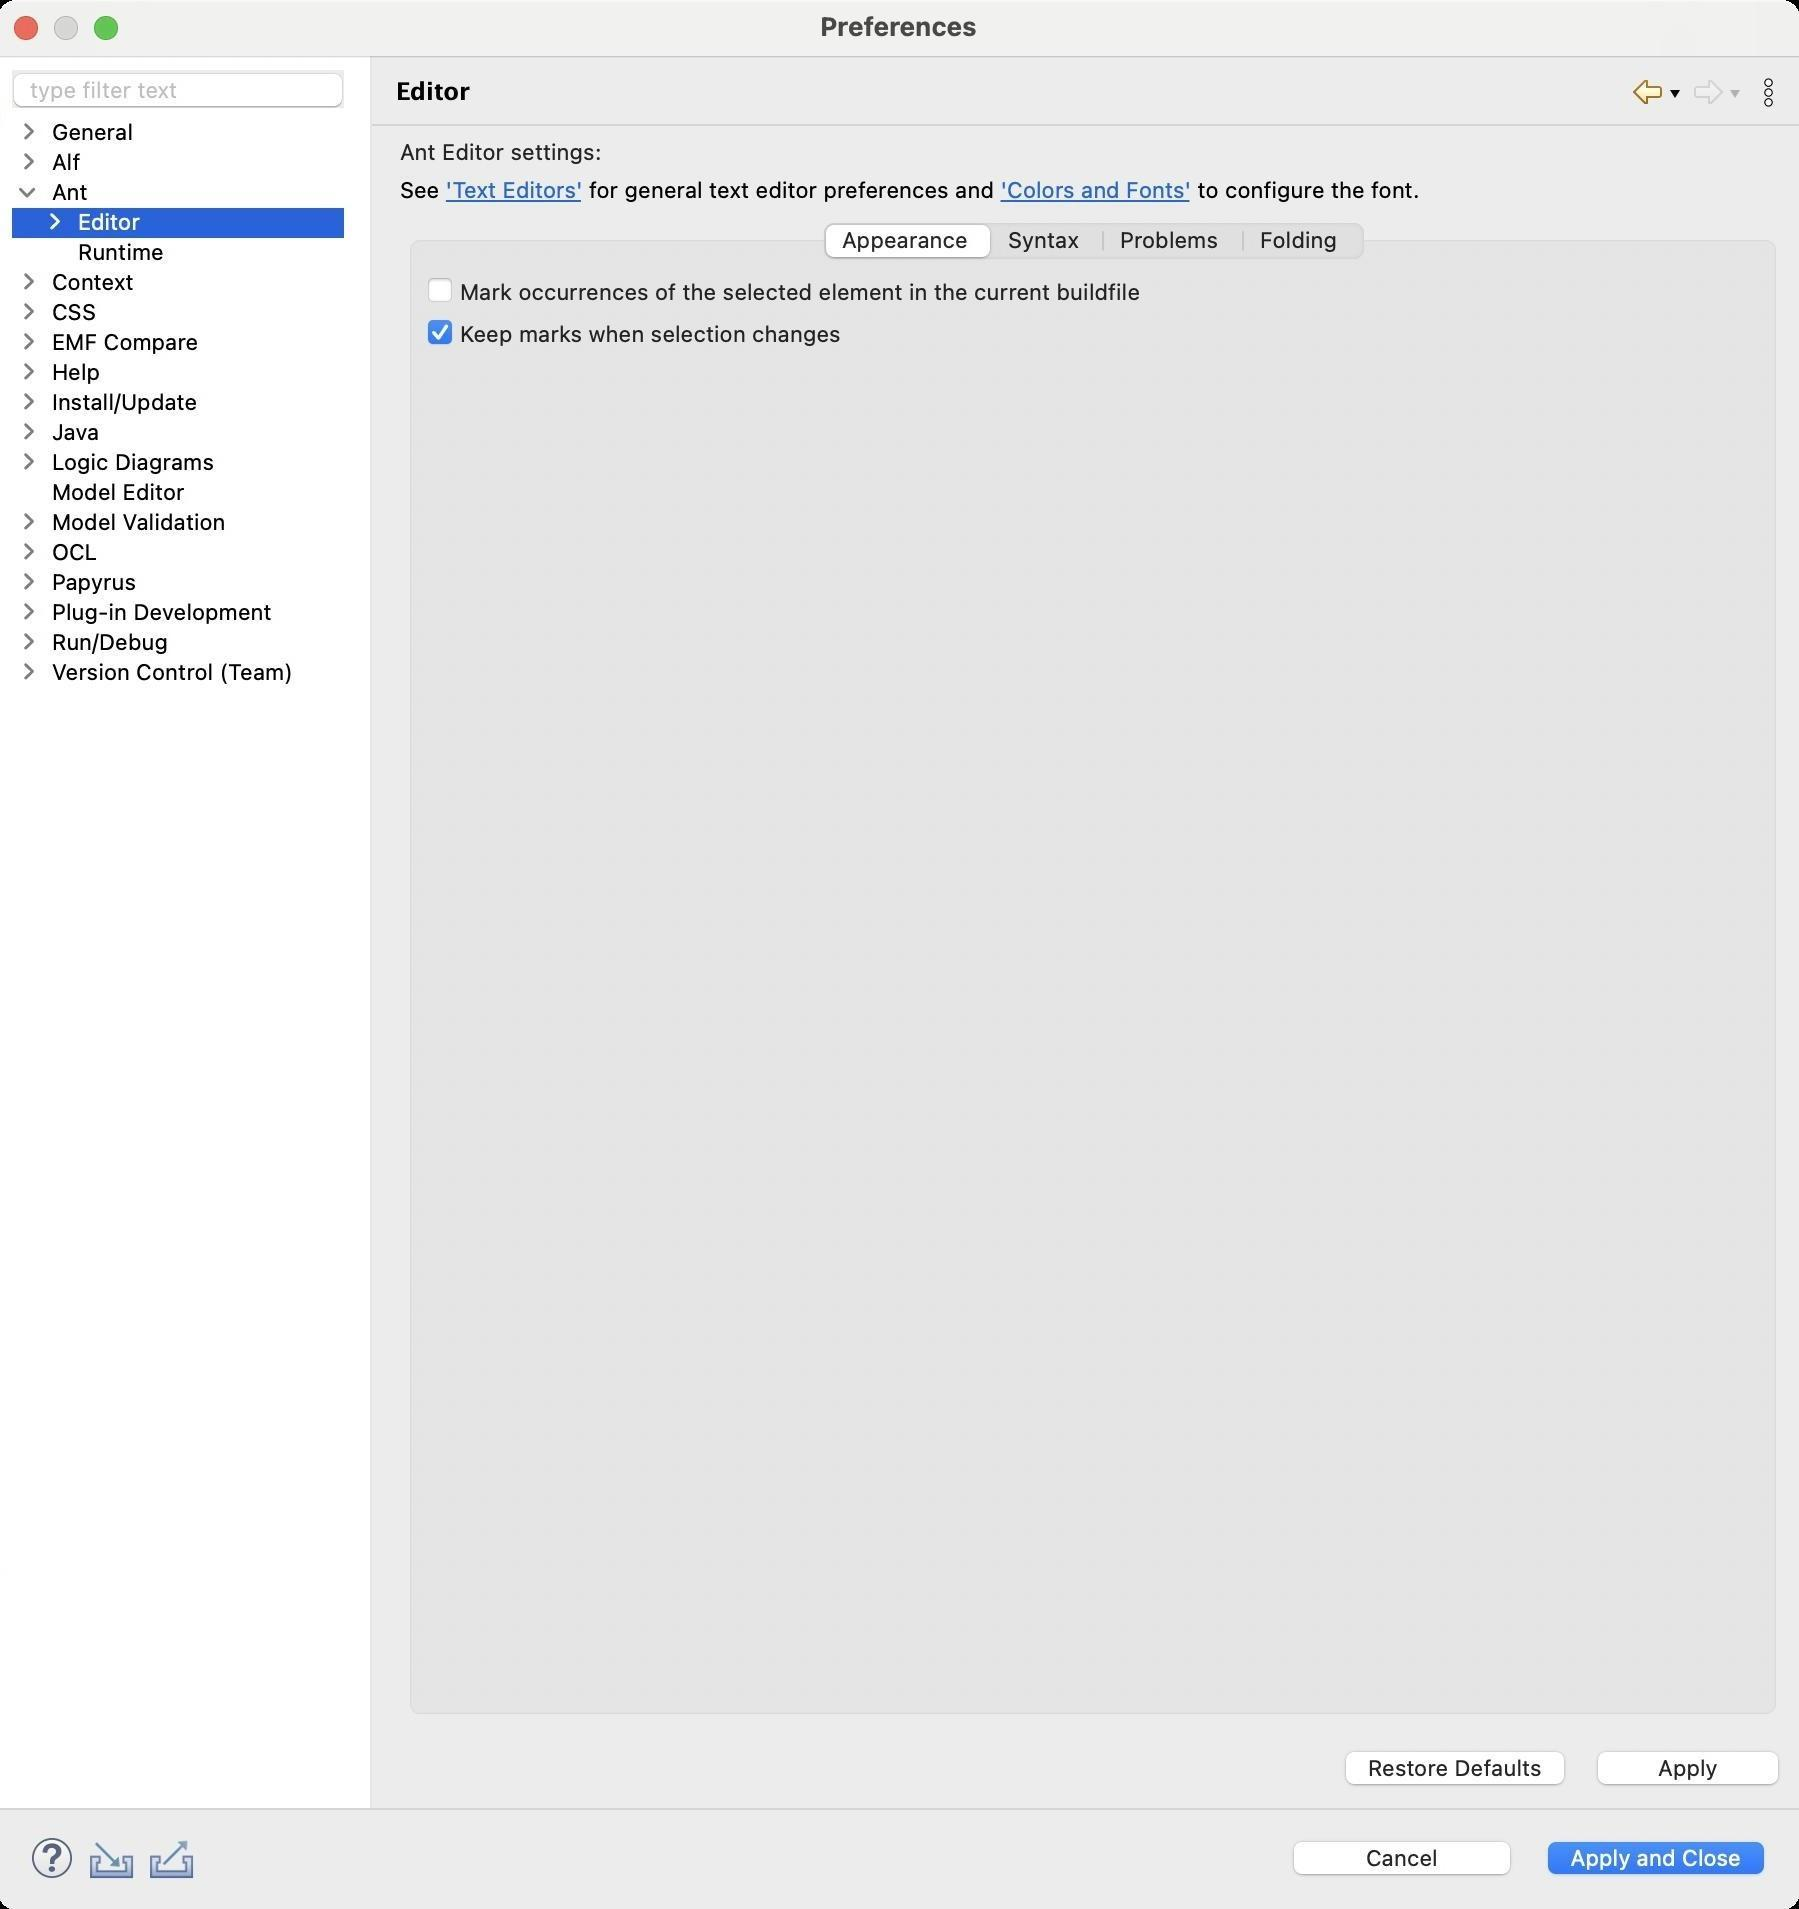
Accessibility tree:
{"name": "Preferences", "role": "AXWindow", "description": null, "role_description": "standard window", "value": null, "position": "480.00;95.00", "size": "901;955", "children": [{"name": "Apply_and_Close", "role": "AXButton", "description": null, "role_description": "button", "value": null, "position": "769.00;917.00", "size": "120;27", "children": []}, {"name": "Cancel", "role": "AXButton", "description": null, "role_description": "button", "value": null, "position": "642.00;917.00", "size": "120;27", "children": []}, {"name": null, "role": "AXToolbar", "description": null, "role_description": "toolbar", "value": null, "position": "12.00;915.00", "size": "90;30", "children": [{"name": "Help", "role": "AXCheckBox", "description": null, "role_description": "checkbox", "value": 0, "position": "12.00;915.00", "size": "30;30", "children": []}, {"name": "Import", "role": "AXButton", "description": null, "role_description": "button", "value": null, "position": "42.00;915.00", "size": "30;30", "children": []}, {"name": "Export", "role": "AXButton", "description": null, "role_description": "button", "value": null, "position": "72.00;915.00", "size": "30;30", "children": []}]}, {"name": null, "role": "AXScrollArea", "description": null, "role_description": "scroll area", "value": null, "position": "199.00;69.00", "size": "697;830", "children": [{"name": "Apply", "role": "AXButton", "description": null, "role_description": "button", "value": null, "position": "794.00;872.00", "size": "102;27", "children": []}, {"name": "Restore_Defaults", "role": "AXButton", "description": null, "role_description": "button", "value": null, "position": "668.00;872.00", "size": "121;27", "children": []}, {"name": null, "role": "AXTabGroup", "description": null, "role_description": "tab group", "value": "{\n    \"name\": \"Appeara&nce\",\n    \"role\": \"AXRadioButton\",\n    \"description\": null,\n    \"role_description\": \"tab\",\n    \"value\": 1,\n    \"position\": \"414.00;111.00\",\n    \"size\": \"83;20\",\n    \"children\": []\n}", "position": "199.00;108.00", "size": "697;759", "children": [{"name": "Appeara&nce", "role": "AXRadioButton", "description": null, "role_description": "tab", "value": 1, "position": "414.00;111.00", "size": "83;20", "children": []}, {"name": "Synta&x", "role": "AXRadioButton", "description": null, "role_description": "tab", "value": 0, "position": "497.00;111.00", "size": "56;20", "children": []}, {"name": "&Problems", "role": "AXRadioButton", "description": null, "role_description": "tab", "value": 0, "position": "553.00;111.00", "size": "70;20", "children": []}, {"name": "&Folding", "role": "AXRadioButton", "description": null, "role_description": "tab", "value": 0, "position": "623.00;111.00", "size": "59;20", "children": []}, {"name": "Keep_marks_when_selection_changes", "role": "AXCheckBox", "description": null, "role_description": "checkbox", "value": 1, "position": "214.00;159.00", "size": "212;16", "children": []}, {"name": "Mark_occurrences_of_the_selected_element_in_the_current_buildfile", "role": "AXCheckBox", "description": null, "role_description": "checkbox", "value": 0, "position": "214.00;138.00", "size": "362;16", "children": []}]}, {"name": null, "role": "AXScrollArea", "description": null, "role_description": "scroll area", "value": null, "position": "199.00;88.00", "size": "516;15", "children": [{"name": null, "role": "AXTextArea", "description": null, "role_description": "text entry area", "value": "See 'Text Editors' for general text editor preferences and 'Colors and Fonts' to configure the font.", "position": "199.00;88.00", "size": "516;15", "children": [{"name": "'Text_Editors'", "role": "AXLink", "description": null, "role_description": "hyperlink", "value": null, "position": "223.93;88.00", "size": "69;13", "children": []}, {"name": "'Colors_and_Fonts'", "role": "AXLink", "description": null, "role_description": "hyperlink", "value": null, "position": "501.26;88.00", "size": "95;13", "children": []}]}]}, {"name": null, "role": "AXStaticText", "description": null, "role_description": "text", "value": "Ant Editor settings:", "position": "199.00;69.00", "size": "697;14", "children": []}]}, {"name": null, "role": "AXToolbar", "description": "", "role_description": "toolbar", "value": null, "position": "814.00;35.00", "size": "82;22", "children": [{"name": "Back_to_Ant", "role": "AXMenuButton", "description": null, "role_description": "menu button", "value": null, "position": "814.00;35.00", "size": "22;22", "children": []}, {"name": "Forward", "role": "AXMenuButton", "description": null, "role_description": "menu button", "value": null, "position": "844.00;35.00", "size": "22;22", "children": []}, {"name": "Additional_Dialog_Actions", "role": "AXButton", "description": null, "role_description": "button", "value": null, "position": "874.00;35.00", "size": "22;22", "children": []}]}, {"name": null, "role": "AXStaticText", "description": "", "role_description": "text", "value": "Editor", "position": "196.00;35.00", "size": "611;21", "children": []}, {"name": null, "role": "AXSplitter", "description": null, "role_description": "splitter", "value": 180, "position": "180.00;28.00", "size": "5;876", "children": []}, {"name": null, "role": "AXScrollArea", "description": null, "role_description": "scroll area", "value": null, "position": "7.00;59.00", "size": "166;845", "children": [{"name": null, "role": "AXOutline", "description": null, "role_description": "outline", "value": null, "position": "7.00;59.00", "size": "166;845", "children": [{"name": null, "role": "AXRow", "description": null, "role_description": "outline row", "value": null, "position": "7.00;59.00", "size": "166;15", "children": [{"name": null, "role": "AXGroup", "description": null, "role_description": "group", "value": null, "position": "7.00;59.00", "size": "141;15", "children": [{"name": null, "role": "AXDisclosureTriangle", "description": null, "role_description": "disclosure triangle", "value": 0, "position": "9.00;59.00", "size": "12;14", "children": []}, {"name": null, "role": "AXStaticText", "description": null, "role_description": "text", "value": "General", "position": "25.00;59.00", "size": "122;14", "children": []}]}]}, {"name": null, "role": "AXRow", "description": null, "role_description": "outline row", "value": null, "position": "7.00;74.00", "size": "166;15", "children": [{"name": null, "role": "AXGroup", "description": null, "role_description": "group", "value": null, "position": "7.00;74.00", "size": "141;15", "children": [{"name": null, "role": "AXDisclosureTriangle", "description": null, "role_description": "disclosure triangle", "value": 0, "position": "9.00;74.00", "size": "12;14", "children": []}, {"name": null, "role": "AXStaticText", "description": null, "role_description": "text", "value": "Alf", "position": "25.00;74.00", "size": "122;14", "children": []}]}]}, {"name": null, "role": "AXRow", "description": null, "role_description": "outline row", "value": null, "position": "7.00;89.00", "size": "166;15", "children": [{"name": null, "role": "AXGroup", "description": null, "role_description": "group", "value": null, "position": "7.00;89.00", "size": "141;15", "children": [{"name": null, "role": "AXDisclosureTriangle", "description": null, "role_description": "disclosure triangle", "value": 1, "position": "9.00;89.00", "size": "12;14", "children": []}, {"name": null, "role": "AXStaticText", "description": null, "role_description": "text", "value": "Ant", "position": "25.00;89.00", "size": "122;14", "children": []}]}]}, {"name": null, "role": "AXRow", "description": null, "role_description": "outline row", "value": null, "position": "7.00;104.00", "size": "166;15", "children": [{"name": null, "role": "AXGroup", "description": null, "role_description": "group", "value": null, "position": "7.00;104.00", "size": "141;15", "children": [{"name": null, "role": "AXDisclosureTriangle", "description": null, "role_description": "disclosure triangle", "value": 0, "position": "22.00;104.00", "size": "12;14", "children": []}, {"name": null, "role": "AXStaticText", "description": null, "role_description": "text", "value": "Editor", "position": "38.00;104.00", "size": "109;14", "children": []}]}]}, {"name": null, "role": "AXRow", "description": null, "role_description": "outline row", "value": null, "position": "7.00;119.00", "size": "166;15", "children": [{"name": null, "role": "AXStaticText", "description": null, "role_description": "text", "value": "Runtime", "position": "38.00;119.00", "size": "109;14", "children": []}]}, {"name": null, "role": "AXRow", "description": null, "role_description": "outline row", "value": null, "position": "7.00;134.00", "size": "166;15", "children": [{"name": null, "role": "AXGroup", "description": null, "role_description": "group", "value": null, "position": "7.00;134.00", "size": "141;15", "children": [{"name": null, "role": "AXDisclosureTriangle", "description": null, "role_description": "disclosure triangle", "value": 0, "position": "9.00;134.00", "size": "12;14", "children": []}, {"name": null, "role": "AXStaticText", "description": null, "role_description": "text", "value": "Context", "position": "25.00;134.00", "size": "122;14", "children": []}]}]}, {"name": null, "role": "AXRow", "description": null, "role_description": "outline row", "value": null, "position": "7.00;149.00", "size": "166;15", "children": [{"name": null, "role": "AXGroup", "description": null, "role_description": "group", "value": null, "position": "7.00;149.00", "size": "141;15", "children": [{"name": null, "role": "AXDisclosureTriangle", "description": null, "role_description": "disclosure triangle", "value": 0, "position": "9.00;149.00", "size": "12;14", "children": []}, {"name": null, "role": "AXStaticText", "description": null, "role_description": "text", "value": "CSS", "position": "25.00;149.00", "size": "122;14", "children": []}]}]}, {"name": null, "role": "AXRow", "description": null, "role_description": "outline row", "value": null, "position": "7.00;164.00", "size": "166;15", "children": [{"name": null, "role": "AXGroup", "description": null, "role_description": "group", "value": null, "position": "7.00;164.00", "size": "141;15", "children": [{"name": null, "role": "AXDisclosureTriangle", "description": null, "role_description": "disclosure triangle", "value": 0, "position": "9.00;164.00", "size": "12;14", "children": []}, {"name": null, "role": "AXStaticText", "description": null, "role_description": "text", "value": "EMF Compare", "position": "25.00;164.00", "size": "122;14", "children": []}]}]}, {"name": null, "role": "AXRow", "description": null, "role_description": "outline row", "value": null, "position": "7.00;179.00", "size": "166;15", "children": [{"name": null, "role": "AXGroup", "description": null, "role_description": "group", "value": null, "position": "7.00;179.00", "size": "141;15", "children": [{"name": null, "role": "AXDisclosureTriangle", "description": null, "role_description": "disclosure triangle", "value": 0, "position": "9.00;179.00", "size": "12;14", "children": []}, {"name": null, "role": "AXStaticText", "description": null, "role_description": "text", "value": "Help", "position": "25.00;179.00", "size": "122;14", "children": []}]}]}, {"name": null, "role": "AXRow", "description": null, "role_description": "outline row", "value": null, "position": "7.00;194.00", "size": "166;15", "children": [{"name": null, "role": "AXGroup", "description": null, "role_description": "group", "value": null, "position": "7.00;194.00", "size": "141;15", "children": [{"name": null, "role": "AXDisclosureTriangle", "description": null, "role_description": "disclosure triangle", "value": 0, "position": "9.00;194.00", "size": "12;14", "children": []}, {"name": null, "role": "AXStaticText", "description": null, "role_description": "text", "value": "Install/Update", "position": "25.00;194.00", "size": "122;14", "children": []}]}]}, {"name": null, "role": "AXRow", "description": null, "role_description": "outline row", "value": null, "position": "7.00;209.00", "size": "166;15", "children": [{"name": null, "role": "AXGroup", "description": null, "role_description": "group", "value": null, "position": "7.00;209.00", "size": "141;15", "children": [{"name": null, "role": "AXDisclosureTriangle", "description": null, "role_description": "disclosure triangle", "value": 0, "position": "9.00;209.00", "size": "12;14", "children": []}, {"name": null, "role": "AXStaticText", "description": null, "role_description": "text", "value": "Java", "position": "25.00;209.00", "size": "122;14", "children": []}]}]}, {"name": null, "role": "AXRow", "description": null, "role_description": "outline row", "value": null, "position": "7.00;224.00", "size": "166;15", "children": [{"name": null, "role": "AXGroup", "description": null, "role_description": "group", "value": null, "position": "7.00;224.00", "size": "141;15", "children": [{"name": null, "role": "AXDisclosureTriangle", "description": null, "role_description": "disclosure triangle", "value": 0, "position": "9.00;224.00", "size": "12;14", "children": []}, {"name": null, "role": "AXStaticText", "description": null, "role_description": "text", "value": "Logic Diagrams", "position": "25.00;224.00", "size": "122;14", "children": []}]}]}, {"name": null, "role": "AXRow", "description": null, "role_description": "outline row", "value": null, "position": "7.00;239.00", "size": "166;15", "children": [{"name": null, "role": "AXStaticText", "description": null, "role_description": "text", "value": "Model Editor", "position": "25.00;239.00", "size": "122;14", "children": []}]}, {"name": null, "role": "AXRow", "description": null, "role_description": "outline row", "value": null, "position": "7.00;254.00", "size": "166;15", "children": [{"name": null, "role": "AXGroup", "description": null, "role_description": "group", "value": null, "position": "7.00;254.00", "size": "141;15", "children": [{"name": null, "role": "AXDisclosureTriangle", "description": null, "role_description": "disclosure triangle", "value": 0, "position": "9.00;254.00", "size": "12;14", "children": []}, {"name": null, "role": "AXStaticText", "description": null, "role_description": "text", "value": "Model Validation", "position": "25.00;254.00", "size": "122;14", "children": []}]}]}, {"name": null, "role": "AXRow", "description": null, "role_description": "outline row", "value": null, "position": "7.00;269.00", "size": "166;15", "children": [{"name": null, "role": "AXGroup", "description": null, "role_description": "group", "value": null, "position": "7.00;269.00", "size": "141;15", "children": [{"name": null, "role": "AXDisclosureTriangle", "description": null, "role_description": "disclosure triangle", "value": 0, "position": "9.00;269.00", "size": "12;14", "children": []}, {"name": null, "role": "AXStaticText", "description": null, "role_description": "text", "value": "OCL", "position": "25.00;269.00", "size": "122;14", "children": []}]}]}, {"name": null, "role": "AXRow", "description": null, "role_description": "outline row", "value": null, "position": "7.00;284.00", "size": "166;15", "children": [{"name": null, "role": "AXGroup", "description": null, "role_description": "group", "value": null, "position": "7.00;284.00", "size": "141;15", "children": [{"name": null, "role": "AXDisclosureTriangle", "description": null, "role_description": "disclosure triangle", "value": 0, "position": "9.00;284.00", "size": "12;14", "children": []}, {"name": null, "role": "AXStaticText", "description": null, "role_description": "text", "value": "Papyrus", "position": "25.00;284.00", "size": "122;14", "children": []}]}]}, {"name": null, "role": "AXRow", "description": null, "role_description": "outline row", "value": null, "position": "7.00;299.00", "size": "166;15", "children": [{"name": null, "role": "AXGroup", "description": null, "role_description": "group", "value": null, "position": "7.00;299.00", "size": "141;15", "children": [{"name": null, "role": "AXDisclosureTriangle", "description": null, "role_description": "disclosure triangle", "value": 0, "position": "9.00;299.00", "size": "12;14", "children": []}, {"name": null, "role": "AXStaticText", "description": null, "role_description": "text", "value": "Plug-in Development", "position": "25.00;299.00", "size": "122;14", "children": []}]}]}, {"name": null, "role": "AXRow", "description": null, "role_description": "outline row", "value": null, "position": "7.00;314.00", "size": "166;15", "children": [{"name": null, "role": "AXGroup", "description": null, "role_description": "group", "value": null, "position": "7.00;314.00", "size": "141;15", "children": [{"name": null, "role": "AXDisclosureTriangle", "description": null, "role_description": "disclosure triangle", "value": 0, "position": "9.00;314.00", "size": "12;14", "children": []}, {"name": null, "role": "AXStaticText", "description": null, "role_description": "text", "value": "Run/Debug", "position": "25.00;314.00", "size": "122;14", "children": []}]}]}, {"name": null, "role": "AXRow", "description": null, "role_description": "outline row", "value": null, "position": "7.00;329.00", "size": "166;15", "children": [{"name": null, "role": "AXGroup", "description": null, "role_description": "group", "value": null, "position": "7.00;329.00", "size": "141;15", "children": [{"name": null, "role": "AXDisclosureTriangle", "description": null, "role_description": "disclosure triangle", "value": 0, "position": "9.00;329.00", "size": "12;14", "children": []}, {"name": null, "role": "AXStaticText", "description": null, "role_description": "text", "value": "Version Control (Team)", "position": "25.00;329.00", "size": "122;14", "children": []}]}]}, {"name": null, "role": "AXColumn", "description": null, "role_description": "column", "value": null, "position": "7.00;59.00", "size": "141;845", "children": []}]}]}, {"name": "type_filter_text", "role": "AXTextField", "description": null, "role_description": "search text field", "value": "", "position": "7.00;35.00", "size": "166;19", "children": []}, {"name": null, "role": "AXButton", "description": null, "role_description": "close button", "value": null, "position": "7.00;6.00", "size": "14;16", "children": []}, {"name": null, "role": "AXButton", "description": null, "role_description": "zoom button", "value": null, "position": "47.00;6.00", "size": "14;16", "children": [{"name": null, "role": "AXGroup", "description": null, "role_description": "group", "value": null, "position": "47.00;6.00", "size": "14;16", "children": [{"name": null, "role": "AXGroup", "description": null, "role_description": "group", "value": null, "position": "47.00;6.00", "size": "14;16", "children": []}]}]}, {"name": null, "role": "AXButton", "description": null, "role_description": "minimize button", "value": null, "position": "27.00;6.00", "size": "14;16", "children": []}, {"name": null, "role": "AXStaticText", "description": null, "role_description": "text", "value": "Preferences", "position": "409.00;5.00", "size": "83;16", "children": []}]}